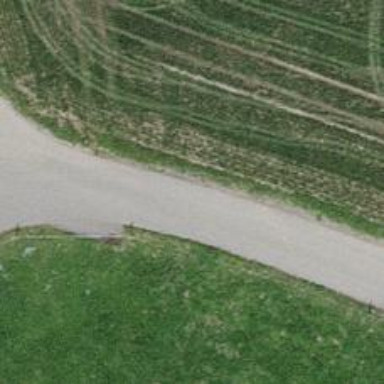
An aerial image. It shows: Gravel track with grade3 tracktype.